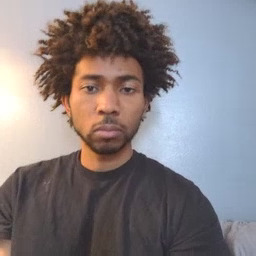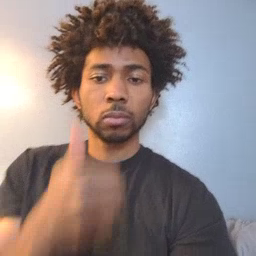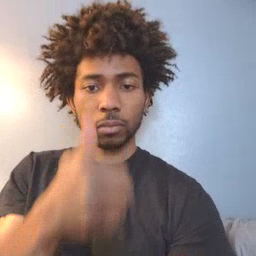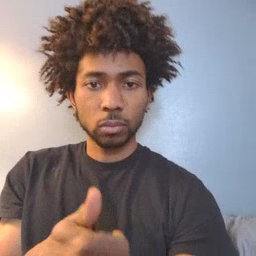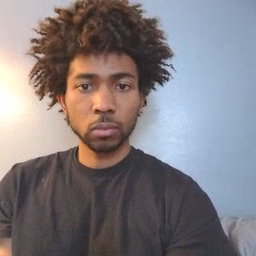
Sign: every